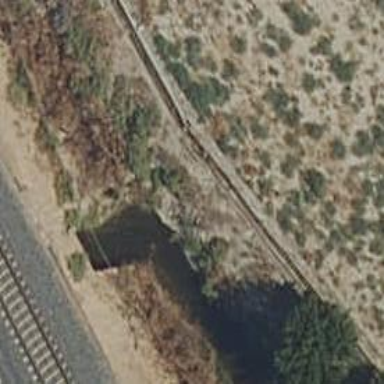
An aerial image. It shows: Tunnel under canal.